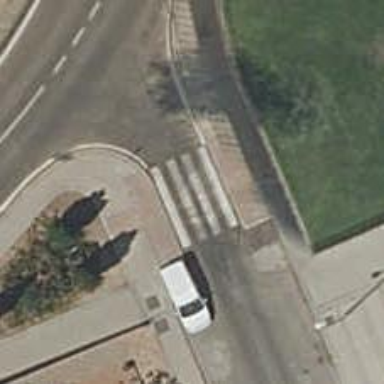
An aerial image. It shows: Uncontrolled zebra crossing on the road.